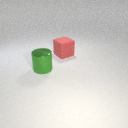
large green metal cylinder in front of large red rubber cube